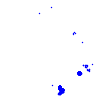
Particle: pion